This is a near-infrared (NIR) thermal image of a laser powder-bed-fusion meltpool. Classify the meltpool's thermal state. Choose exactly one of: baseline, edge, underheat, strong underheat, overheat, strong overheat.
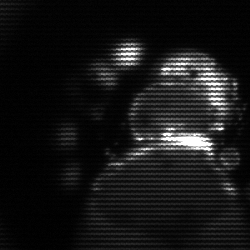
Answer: baseline